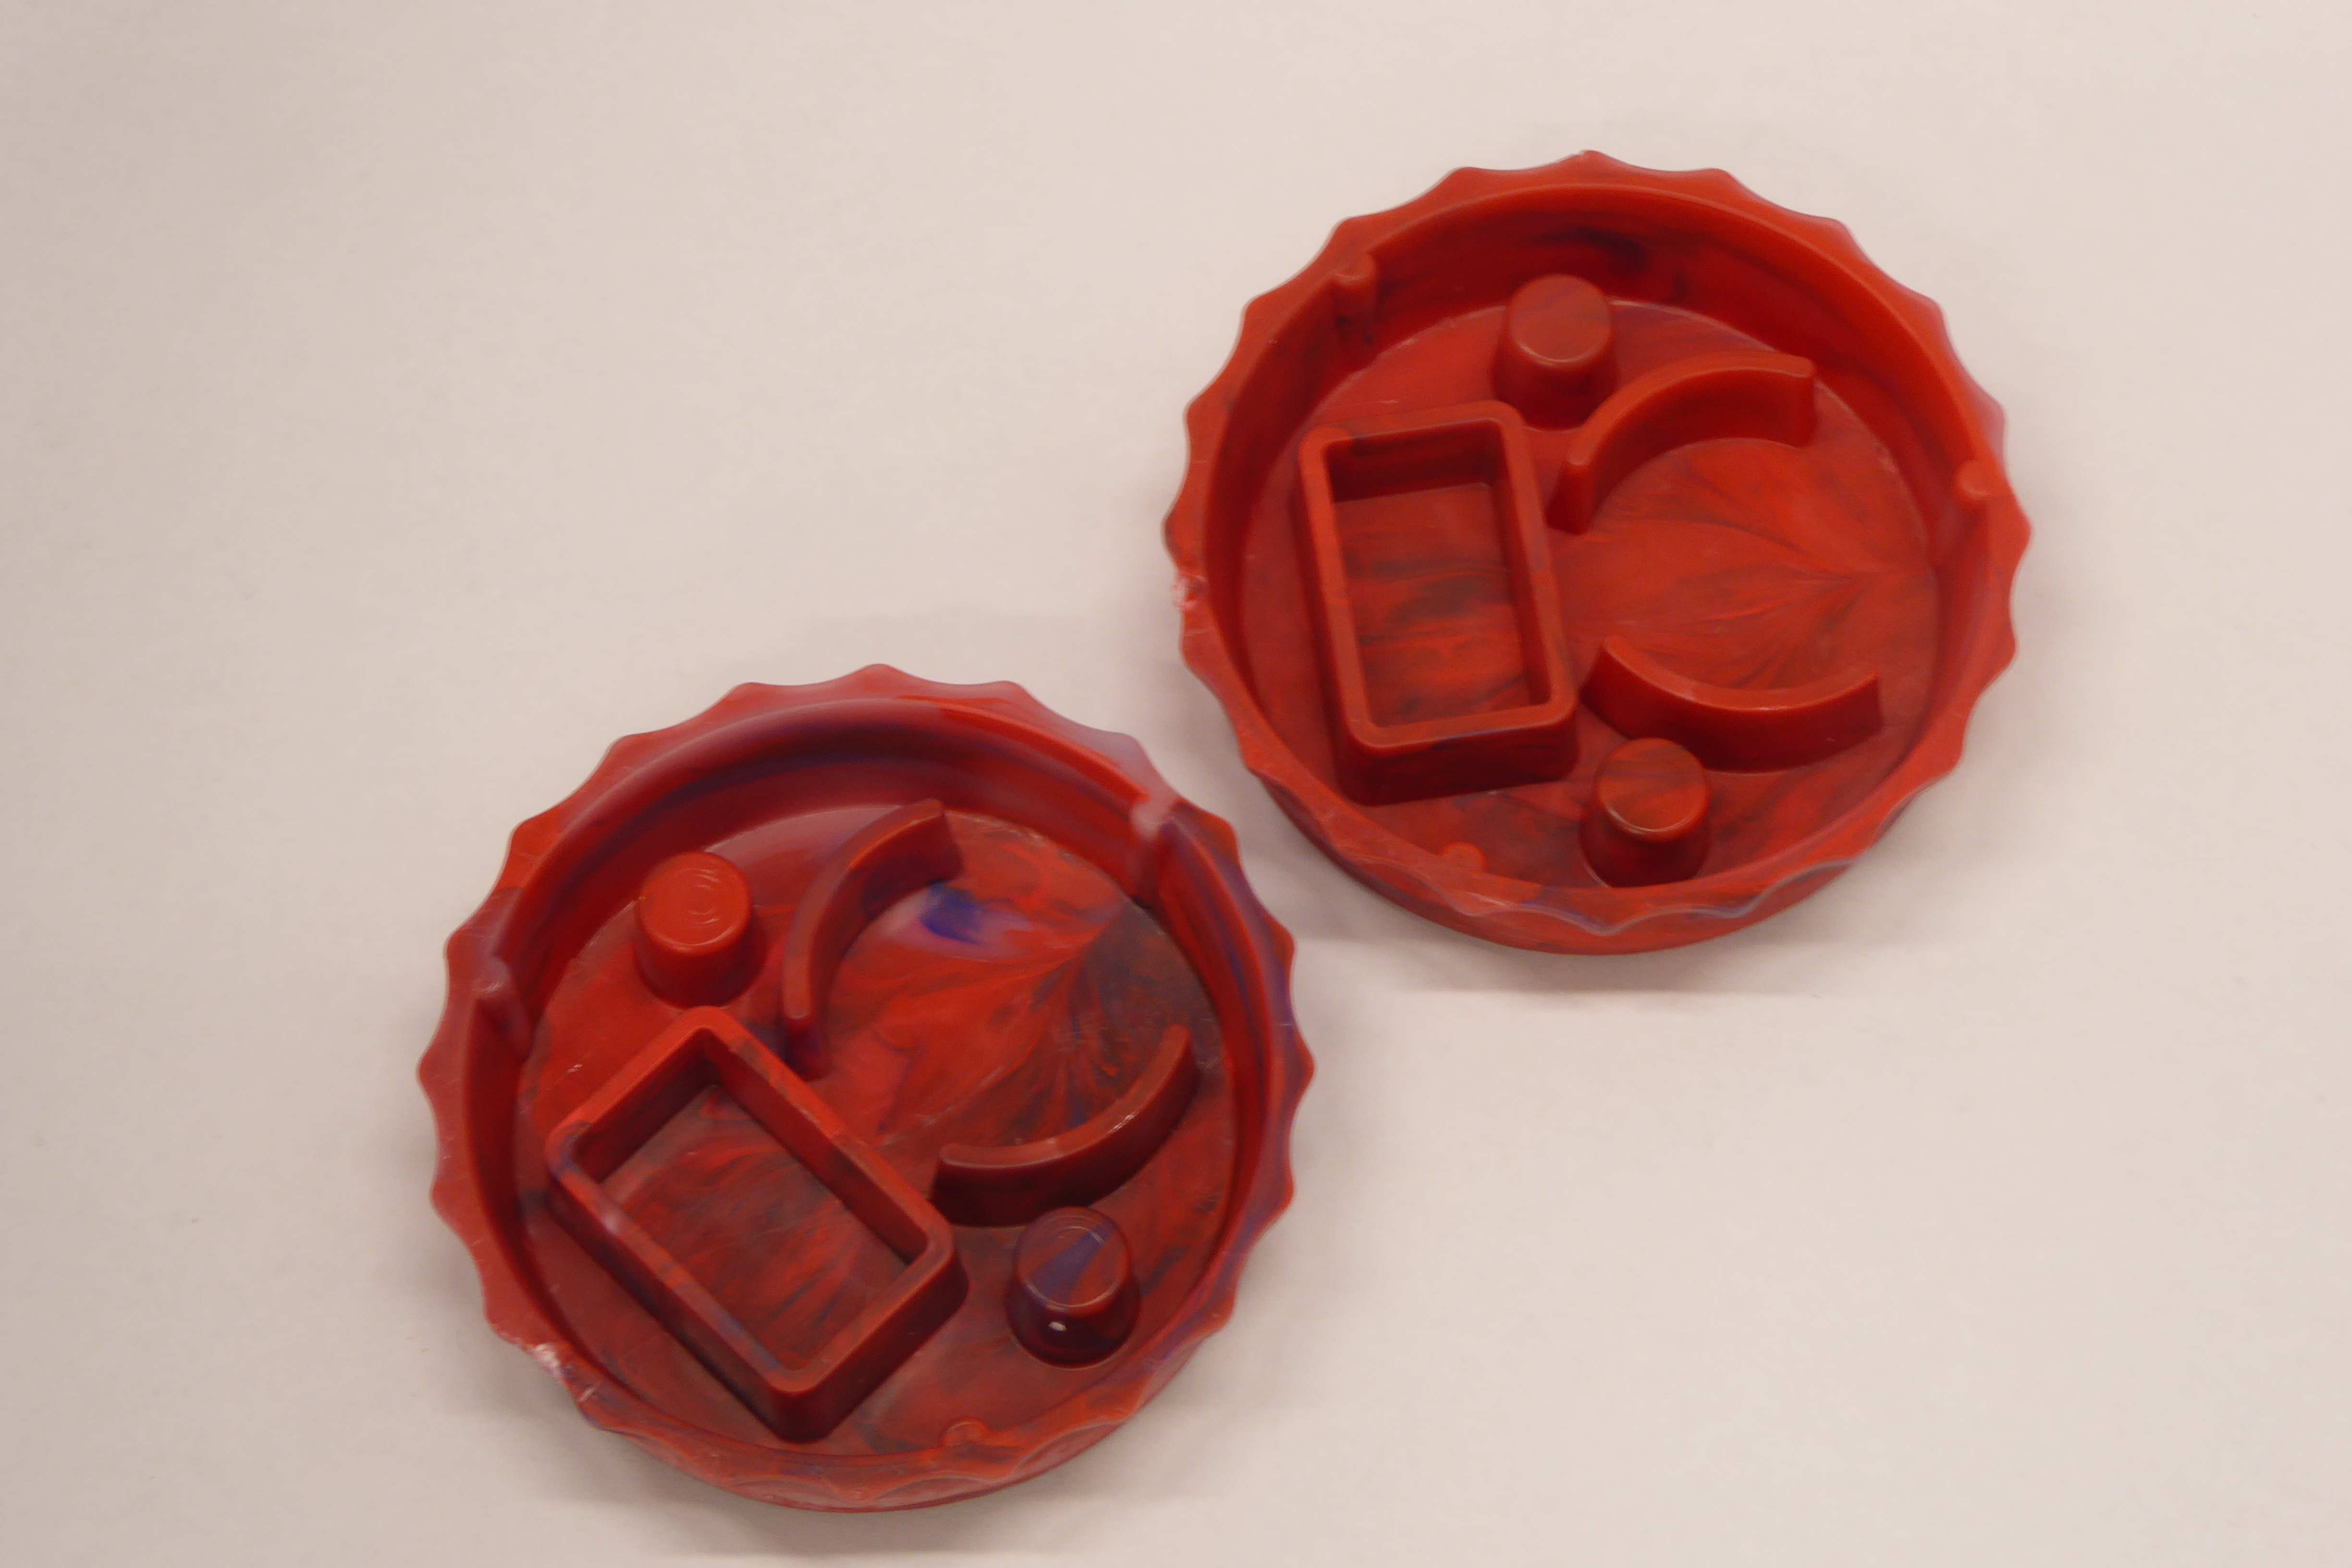
Label: Bottle Opener - Cover